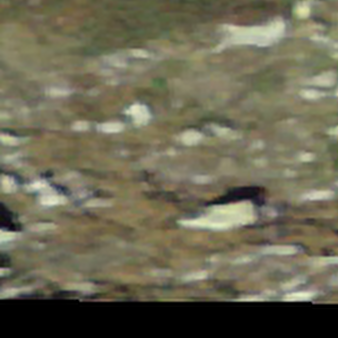
Label: other